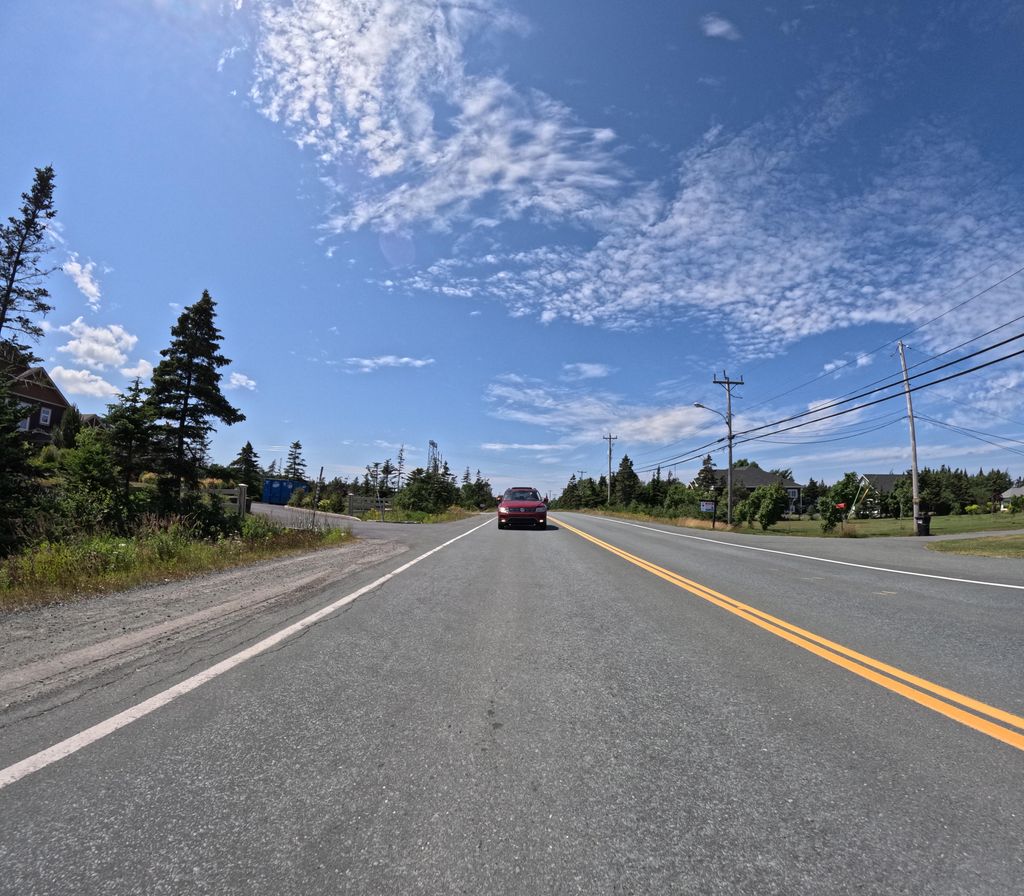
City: st_johns